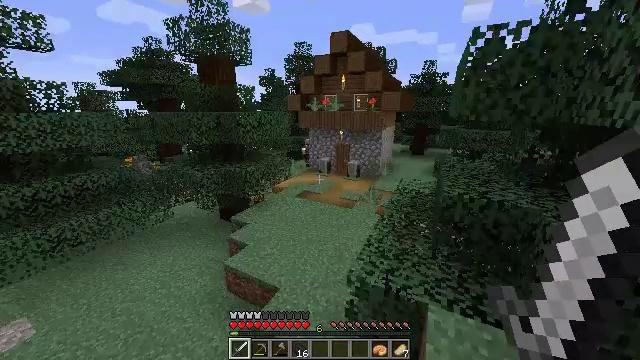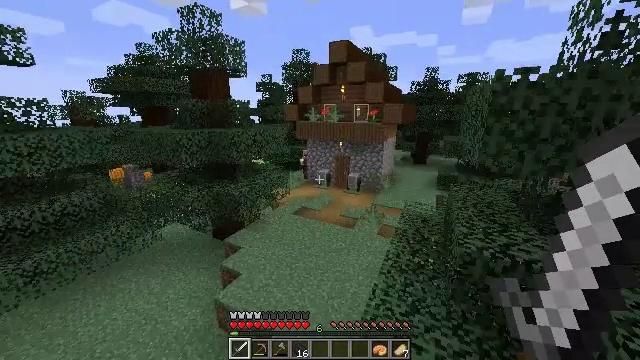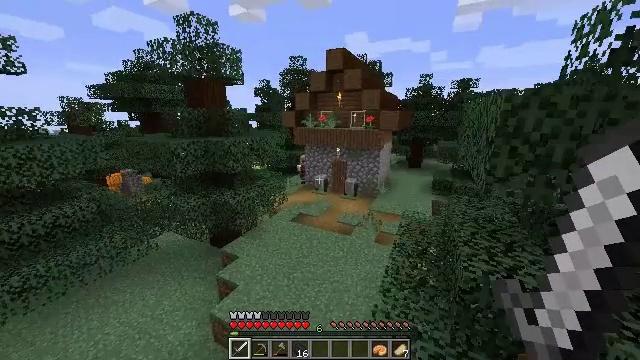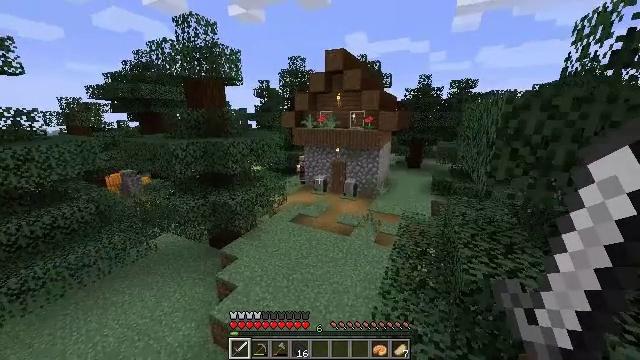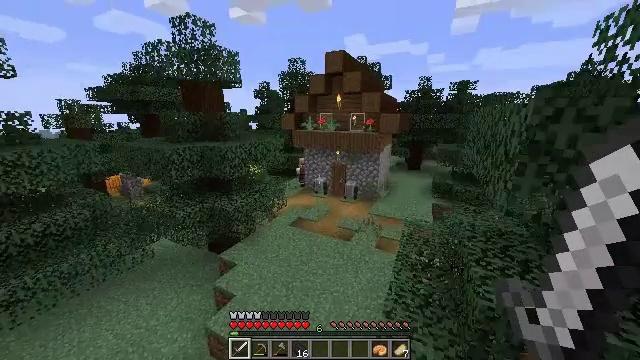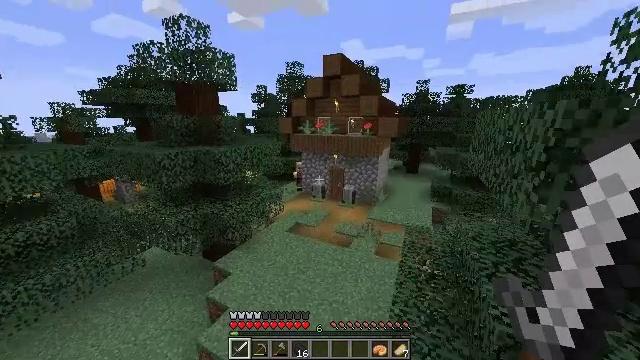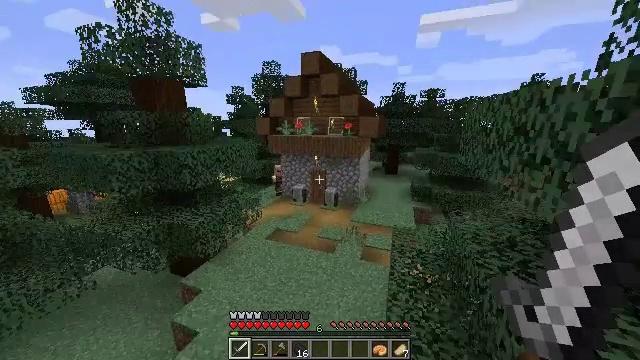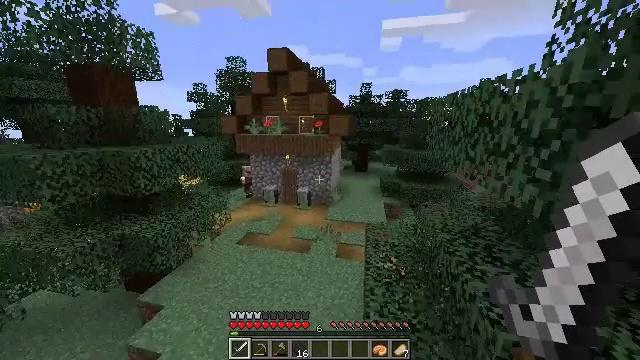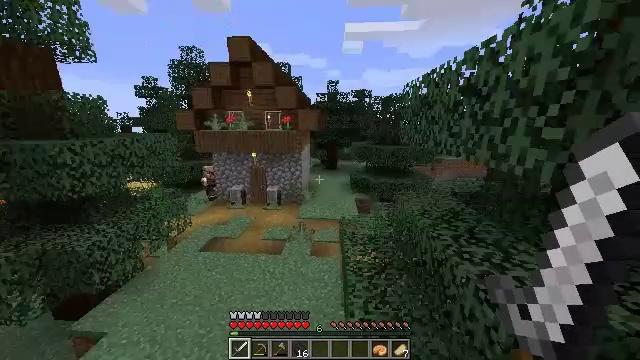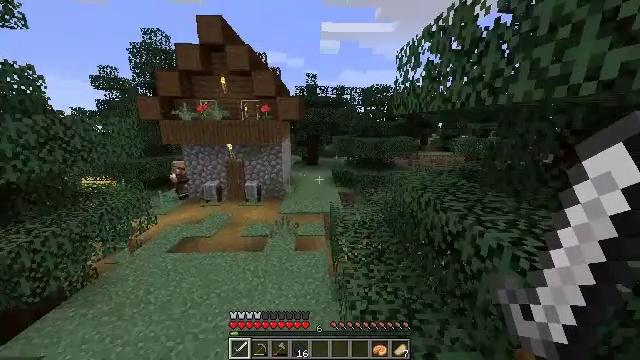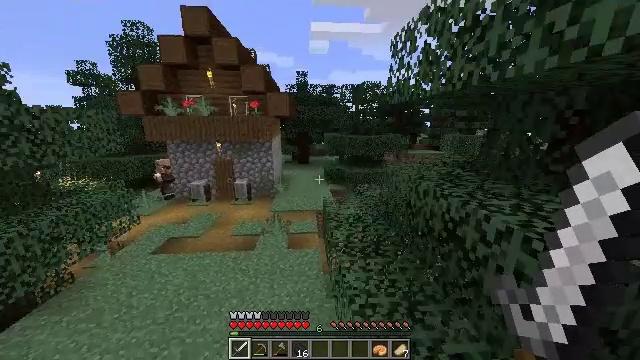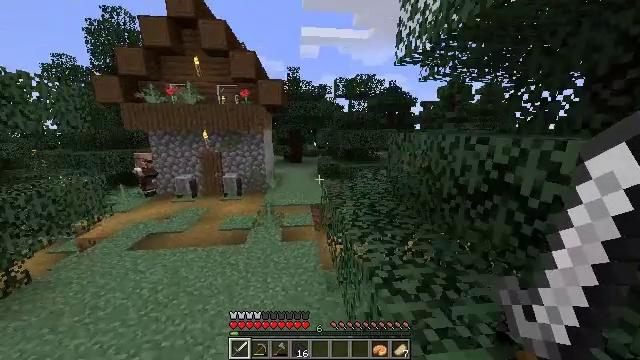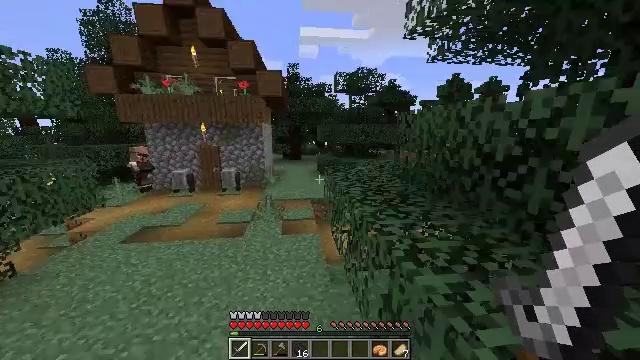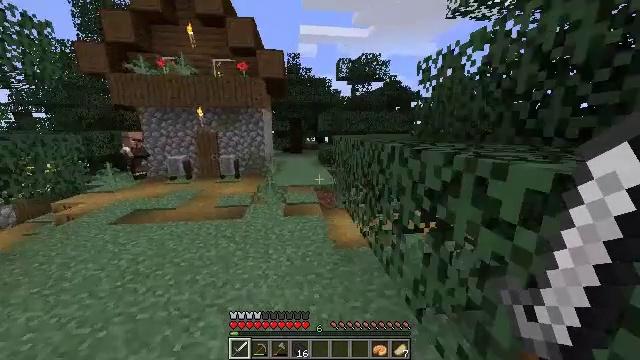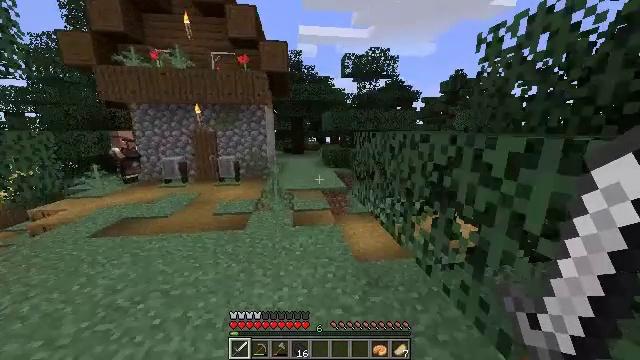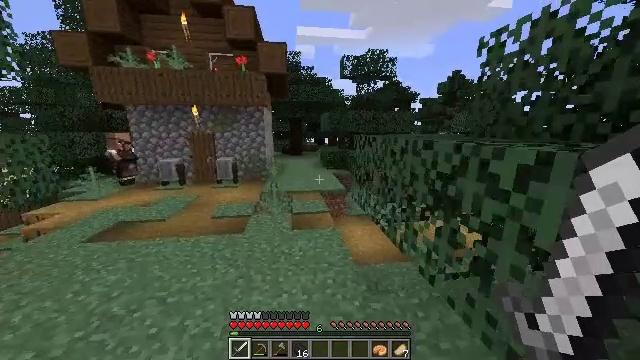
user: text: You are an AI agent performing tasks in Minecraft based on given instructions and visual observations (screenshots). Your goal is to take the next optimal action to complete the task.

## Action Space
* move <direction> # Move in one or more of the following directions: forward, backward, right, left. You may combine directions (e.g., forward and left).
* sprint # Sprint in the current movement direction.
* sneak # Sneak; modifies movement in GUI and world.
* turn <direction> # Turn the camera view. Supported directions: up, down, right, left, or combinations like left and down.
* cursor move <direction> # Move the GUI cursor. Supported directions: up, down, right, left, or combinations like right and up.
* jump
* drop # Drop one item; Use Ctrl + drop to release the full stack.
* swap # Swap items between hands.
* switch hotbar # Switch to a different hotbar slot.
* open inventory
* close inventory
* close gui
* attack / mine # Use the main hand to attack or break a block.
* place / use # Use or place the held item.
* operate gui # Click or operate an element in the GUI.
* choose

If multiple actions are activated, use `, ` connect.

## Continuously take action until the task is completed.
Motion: motion action
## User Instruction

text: Punch the spruce leaves to get saplings.
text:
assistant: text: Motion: move forward, sprint, jump
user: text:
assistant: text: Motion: move forward, sprint, jump
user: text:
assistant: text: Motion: move forward, sprint, jump
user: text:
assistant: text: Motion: move forward, sprint, jump
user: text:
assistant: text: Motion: move forward, sprint, jump
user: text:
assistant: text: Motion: move forward, sprint, turn right, jump
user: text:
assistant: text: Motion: move forward, sprint, turn right, jump
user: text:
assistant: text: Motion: move forward, sprint, turn right, jump
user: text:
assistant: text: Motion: move forward, sprint, turn right, jump
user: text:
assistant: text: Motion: move forward, sprint, turn right, jump
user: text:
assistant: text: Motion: move forward and move left, sprint, turn right and up, jump
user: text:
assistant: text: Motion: move forward and move left, sprint, jump
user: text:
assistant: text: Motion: move forward and move left, sprint, jump
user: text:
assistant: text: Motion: move forward and move left, sprint, jump
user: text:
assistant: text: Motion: move forward and move left, sprint, jump
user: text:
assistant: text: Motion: move forward and move left, sprint, jump
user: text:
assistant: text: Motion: move forward and move left, sprint, turn right, jump
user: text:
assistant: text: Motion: move forward and move left, sprint, turn right, jump
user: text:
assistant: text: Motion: move forward and move left, sprint, turn right, jump
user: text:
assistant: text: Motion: move forward and move left, sprint, turn right, jump
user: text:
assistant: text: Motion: move forward and move left, sprint, turn right, jump
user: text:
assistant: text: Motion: move forward and move left, sprint, jump
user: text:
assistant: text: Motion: move forward and move left, sprint
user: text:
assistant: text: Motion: move forward and move left, sprint
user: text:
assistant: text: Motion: move forward and move left, sprint
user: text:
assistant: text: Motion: move forward and move left, sprint
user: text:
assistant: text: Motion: move forward and move left, sprint
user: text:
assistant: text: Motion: move forward and move left, sprint
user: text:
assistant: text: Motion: move forward and move left, sprint
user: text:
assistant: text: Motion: move forward and move left, sprint